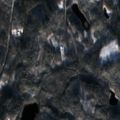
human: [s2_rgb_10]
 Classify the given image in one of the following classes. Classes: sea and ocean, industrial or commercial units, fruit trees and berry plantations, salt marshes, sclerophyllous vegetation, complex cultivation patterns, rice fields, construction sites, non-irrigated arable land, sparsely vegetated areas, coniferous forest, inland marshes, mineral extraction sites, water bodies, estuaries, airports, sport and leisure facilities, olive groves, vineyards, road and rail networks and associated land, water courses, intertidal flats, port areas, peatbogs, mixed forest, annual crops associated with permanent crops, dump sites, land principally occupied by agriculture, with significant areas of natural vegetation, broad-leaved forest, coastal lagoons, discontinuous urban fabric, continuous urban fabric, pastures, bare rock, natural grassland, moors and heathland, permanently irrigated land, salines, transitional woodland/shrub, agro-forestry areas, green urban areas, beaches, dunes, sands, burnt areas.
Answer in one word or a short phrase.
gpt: coniferous forest, mixed forest, water bodies